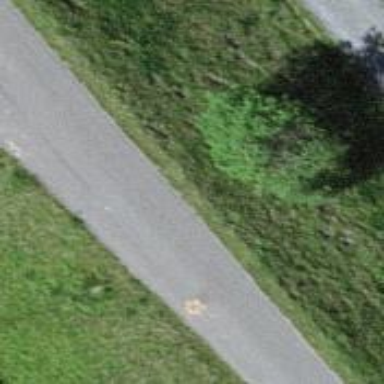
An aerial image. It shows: Asphalt track with grade 1 surface. There is embankment along the side of the track.